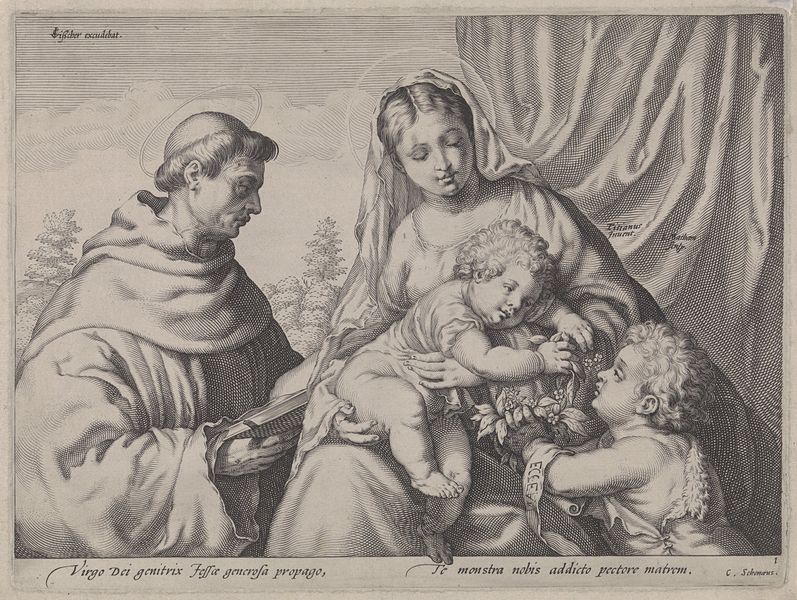
Titel: Maria met Kind, Johannes de Doper en H. Franciscus
Künstler: Jacob Matham
Standort: Amsterdam
Institution: Rijksmuseum
Schlagwörter: baum, bäume, blumen, zeichnung, bibel, vorhang, kinder, engel, buch, jungfrau, heiligenschein, jesus, mönch, heilig, maria, latein